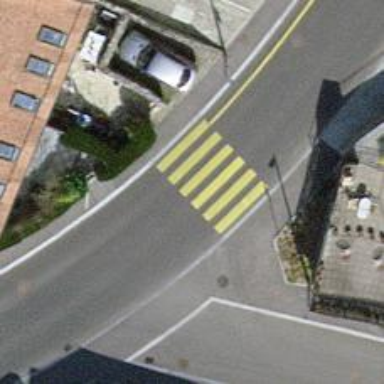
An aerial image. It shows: Uncontrolled crossing on the road.